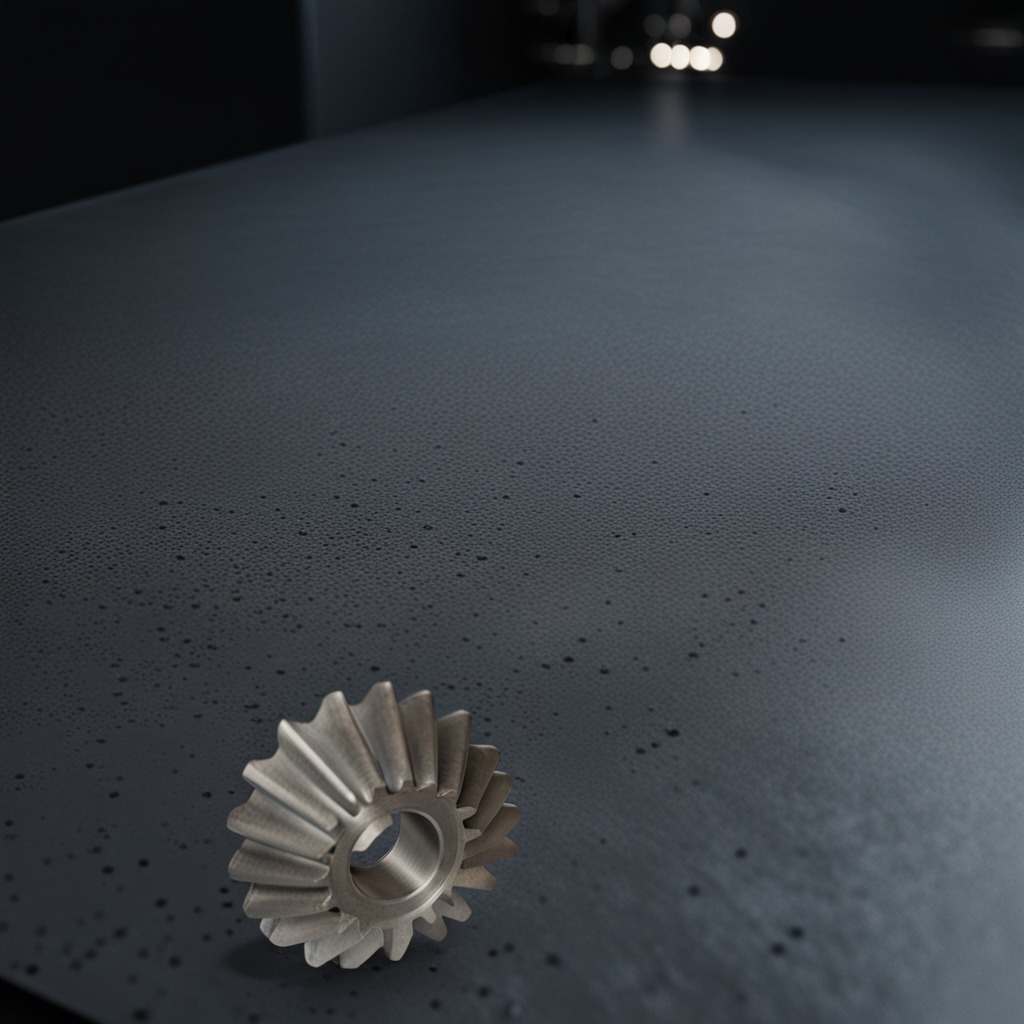
A steel gear with teeth is lying on the clean granite table inside a workshop at night dim ambient light soft shadows worn but